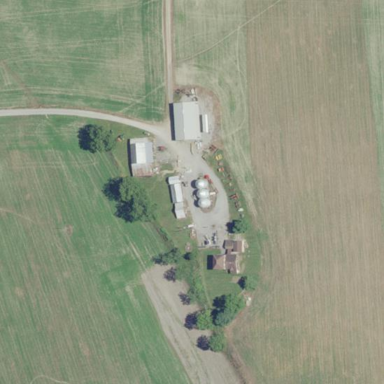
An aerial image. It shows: Farmyard area.